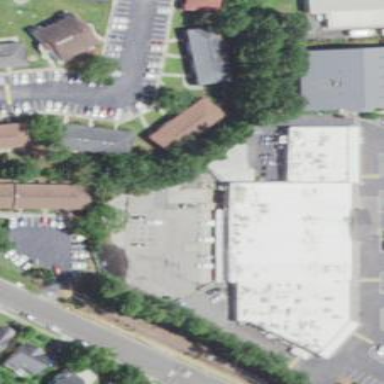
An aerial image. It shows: Flat-roofed retail building.